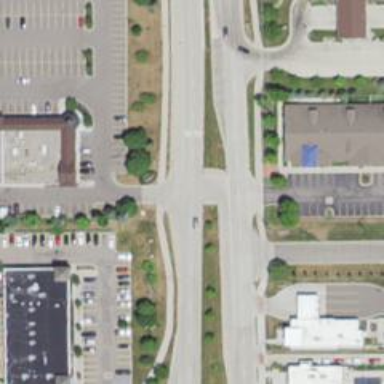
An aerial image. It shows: Secondary link road.